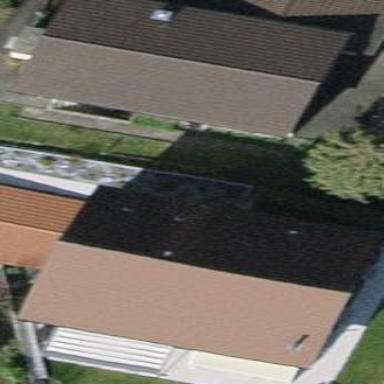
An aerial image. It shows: Detached building.